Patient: sex F, age 80
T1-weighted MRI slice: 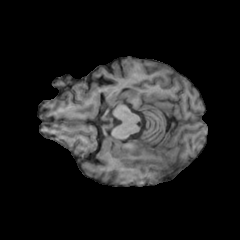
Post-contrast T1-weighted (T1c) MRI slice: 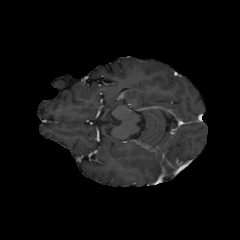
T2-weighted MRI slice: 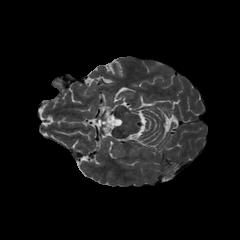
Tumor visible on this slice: no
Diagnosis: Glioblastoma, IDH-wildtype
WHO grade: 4